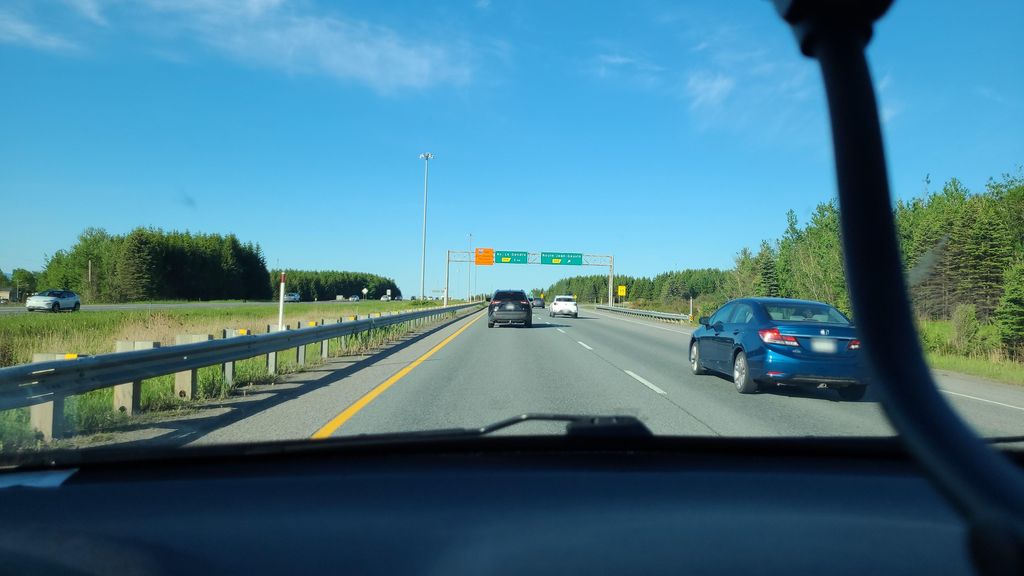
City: quebec_city